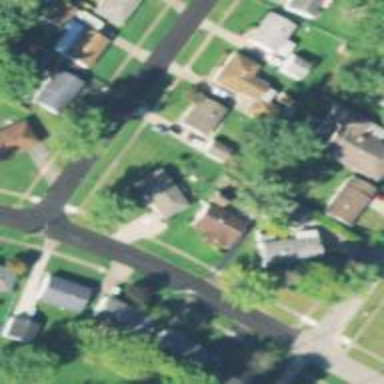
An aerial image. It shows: Neighborhood.